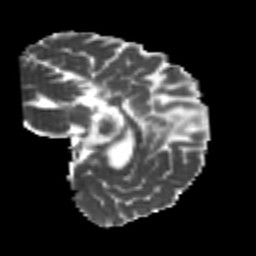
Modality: MD
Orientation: sagittal
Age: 25
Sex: male
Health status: healthy
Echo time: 0.074 s